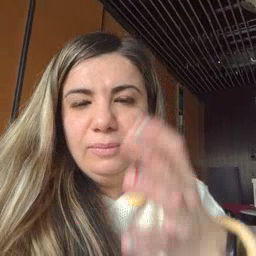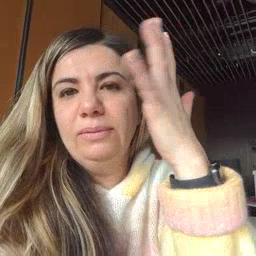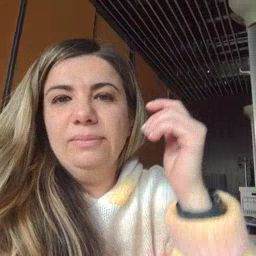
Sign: tree